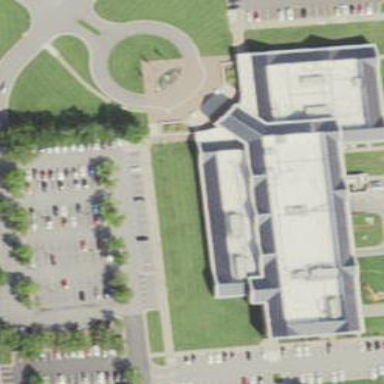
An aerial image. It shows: Courthouse building.